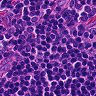
Metastatic tissue present: no